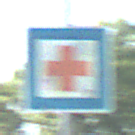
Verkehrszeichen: ErsteHilfe
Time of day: Midday
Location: Outdoor (Nature)
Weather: Clear
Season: NotSpecified
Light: Natural